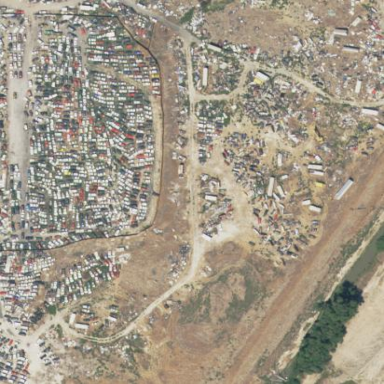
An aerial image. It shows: Scrap yard located in industrial area.